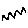
Label: zigzag